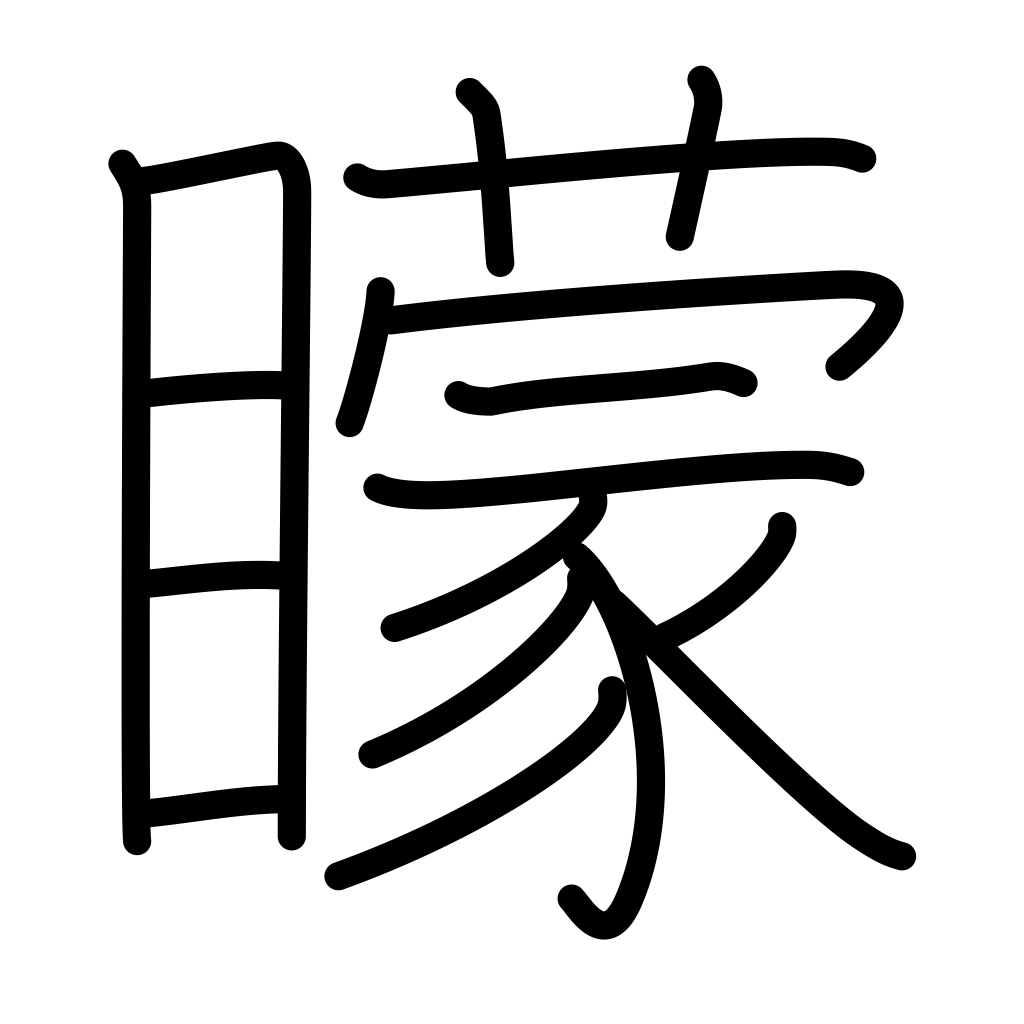
Meaning: blind